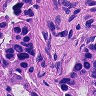
Metastatic tissue present: yes